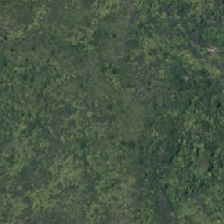
Land cover: indigenous_forest